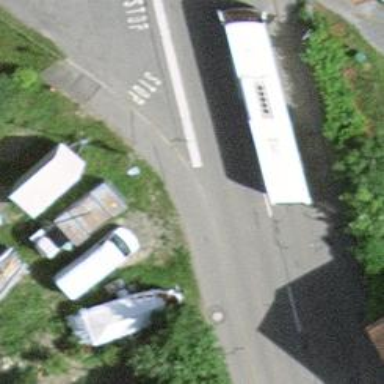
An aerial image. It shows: Bus stop with platform for public transport.